Question: I have a standard UITableView. I want to set the 'shadowColor' of the cell's 'textLabel' to '[UIColor whiteColor]', but only when the cell is touched. For that, I'm using the following code. It's a custom UITableViewCell subclass that overrides setSelected/setHighlighted:
'''
@implementation ExampleTableViewCell
- (void)setSelected:(BOOL)selected animated:(BOOL)animated
{
[super setSelected:selected animated:animated];
[self setShadowColorSelected:selected];
}
- (void)setHighlighted:(BOOL)highlighted animated:(BOOL)animated {
[super setHighlighted:highlighted animated:animated];
[self setShadowColorSelected:highlighted];
}
- (void)setShadowColorSelected:(BOOL)selected {
if (selected) {
self.textLabel.shadowColor = [UIColor blackColor];
}else {
self.textLabel.shadowColor = [UIColor whiteColor];
}
}
@end
'''
My problem with this approach is that, on deselection, the cell has a very short period where See this screenshot, which was taken in the exact moment of deselection:

It's basically the same approach as in these two posts:
<URL>
<URL>
I'm using the approach of the accepted answer in the latter question.
I have created a very very simple code project and <URL>. It shows off my problem. It's just a UITableViewController that displays a single cell.
Apart from that, there's nothing fancy. UITableView delegate methods:
'''
- (UITableViewCell *)tableView:(UITableView *)tableView cellForRowAtIndexPath:(NSIndexPath *)indexPath
{
static NSString *CellIdentifier = @"Cell";
UITableViewCell *cell = [tableView dequeueReusableCellWithIdentifier:CellIdentifier];
if (!cell) {
cell = [[ExampleTableViewCell alloc] initWithStyle:UITableViewCellStyleDefault reuseIdentifier:CellIdentifier];
}
cell.textLabel.text = @"test";
return cell;
}
- (void)tableView:(UITableView *)tableView didSelectRowAtIndexPath:(NSIndexPath *)indexPath
{
[self.tableView deselectRowAtIndexPath:indexPath animated:YES]; //setting this to NO doesn't work either!
}
'''
Any ideas?
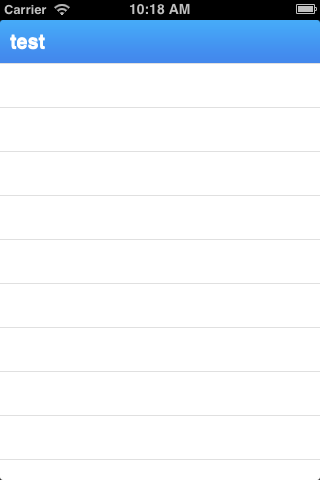
Answer: If I understood the problem, you need to display the shadow color until the cell selection is animated to be gone. I'm not sure what is incorrect in the way you tried, more straightforward solution works fine though.
Please note, you'll need to remove observer once it's not needed.
'''
@interface ExampleTableViewCell : UITableViewCell {
}
- (void) setSelectionShadowOfColor:(UIColor *) selColor;
@end
'''
'''
@implementation ExampleTableViewCell
- (void) setSelectionShadowOfColor:(UIColor *) selColor {
self.textLabel
[self addObserver:self
forKeyPath:@"textLabel.highlighted" // not isHighlighted as that is a getter name of the highlighted property
options:NSKeyValueObservingOptionNew
context:NULL];
}
- (void)observeValueForKeyPath:(NSString *)keyPath
ofObject:(id)object
change:(NSDictionary *)change
context:(void *)context {
BOOL isHighlighted = [[change objectForKey:NSKeyValueChangeNewKey] boolValue];
if (isHighlighted) {
self.textLabel.shadowColor = [UIColor blackColor];
} else {
self.textLabel.shadowColor = [UIColor whiteColor];
}
}
@end
'''
'''
- (UITableViewCell *)tableView:(UITableView *)tableView cellForRowAtIndexPath:(NSIndexPath *)indexPath
{
static NSString *CellIdentifier = @"Cell";
ExampleTableViewCell *cell = [tableView dequeueReusableCellWithIdentifier:CellIdentifier]; // note the type ExampleTableViewCell is used here to avoid the interface lookup mess
if (!cell) {
cell = [[ExampleTableViewCell alloc] initWithStyle:UITableViewCellStyleDefault reuseIdentifier:CellIdentifier];
[cell setSelectionShadowOfColor:[UIColor blackColor]];
}
cell.textLabel.text = @"test";
return cell;
}
'''